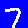
Digit: 7